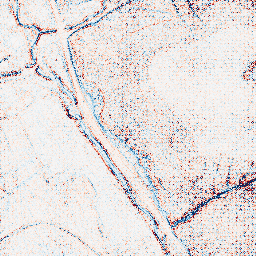
Category: edge_preserving
Decomposition family: bilateral
Decomposition parameters: d: 5
sigma_color: 100
sigma_space: 25
Upsampling method: regularized
Upsampling parameters: scale: 4
lambda_reg: 0.1
Upsampling scale: 4